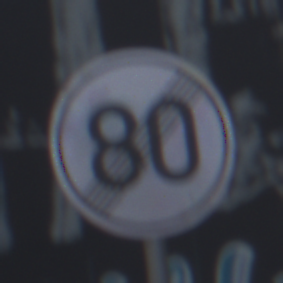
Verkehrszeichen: EndeGeschwindigkeit80
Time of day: MorningAfternoon
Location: Outdoor (Urban)
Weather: PartlyCloudy
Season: NotSpecified
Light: Natural